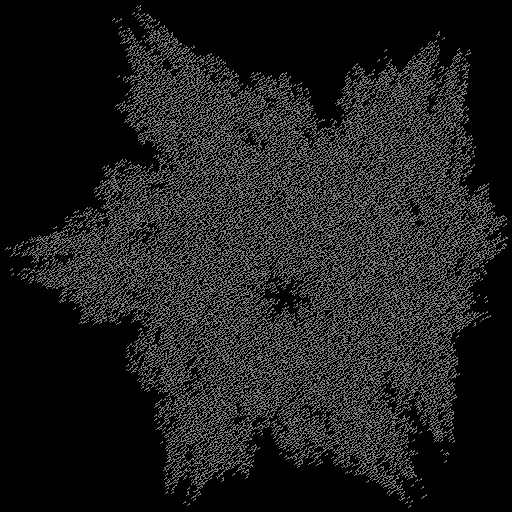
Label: bedder